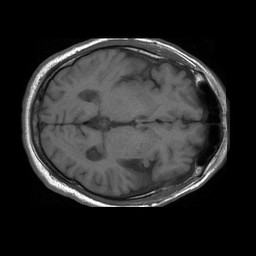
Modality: T1w
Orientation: axial
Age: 53
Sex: male
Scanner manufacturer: philips
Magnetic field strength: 1.5 T
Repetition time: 0.55 s
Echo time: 0.011 s